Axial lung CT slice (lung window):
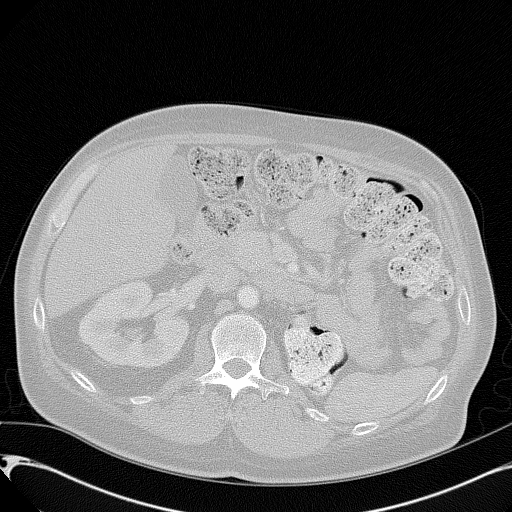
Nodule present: no